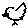
Label: bird